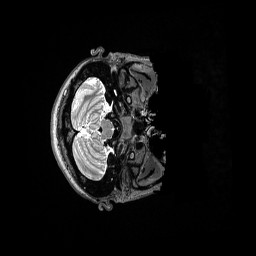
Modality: T2w
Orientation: axial
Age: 24
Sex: female
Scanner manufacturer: siemens
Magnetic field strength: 3 T
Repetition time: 3.2 s
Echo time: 0.562 s